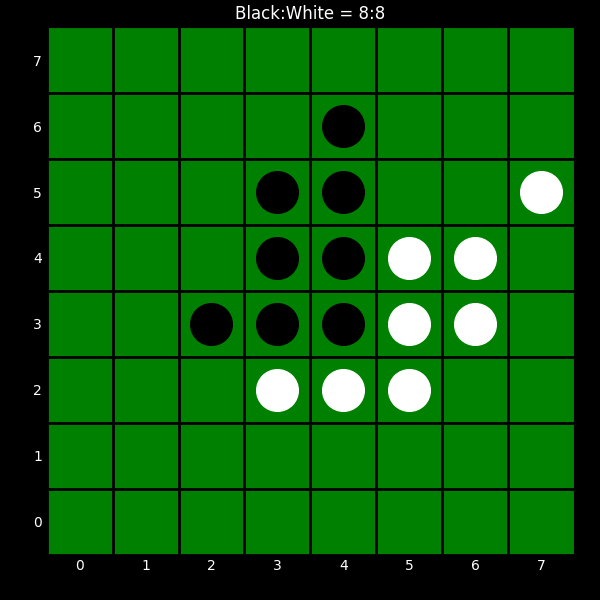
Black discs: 8
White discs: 8